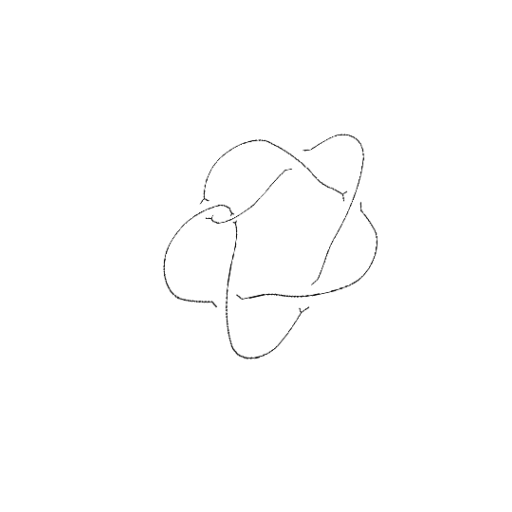
Crossing number: 6